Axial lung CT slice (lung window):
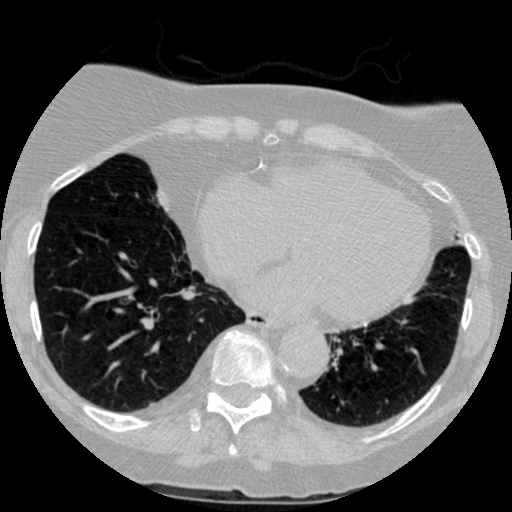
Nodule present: no